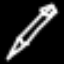
Label: pencil